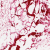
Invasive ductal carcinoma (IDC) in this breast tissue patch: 0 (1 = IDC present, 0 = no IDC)